Question: I have been looking under database of joomla. There I found under gu94g_session table, time column which is having value <PHONE>. What does it mean. how I can decode this time. Would appreciate help.
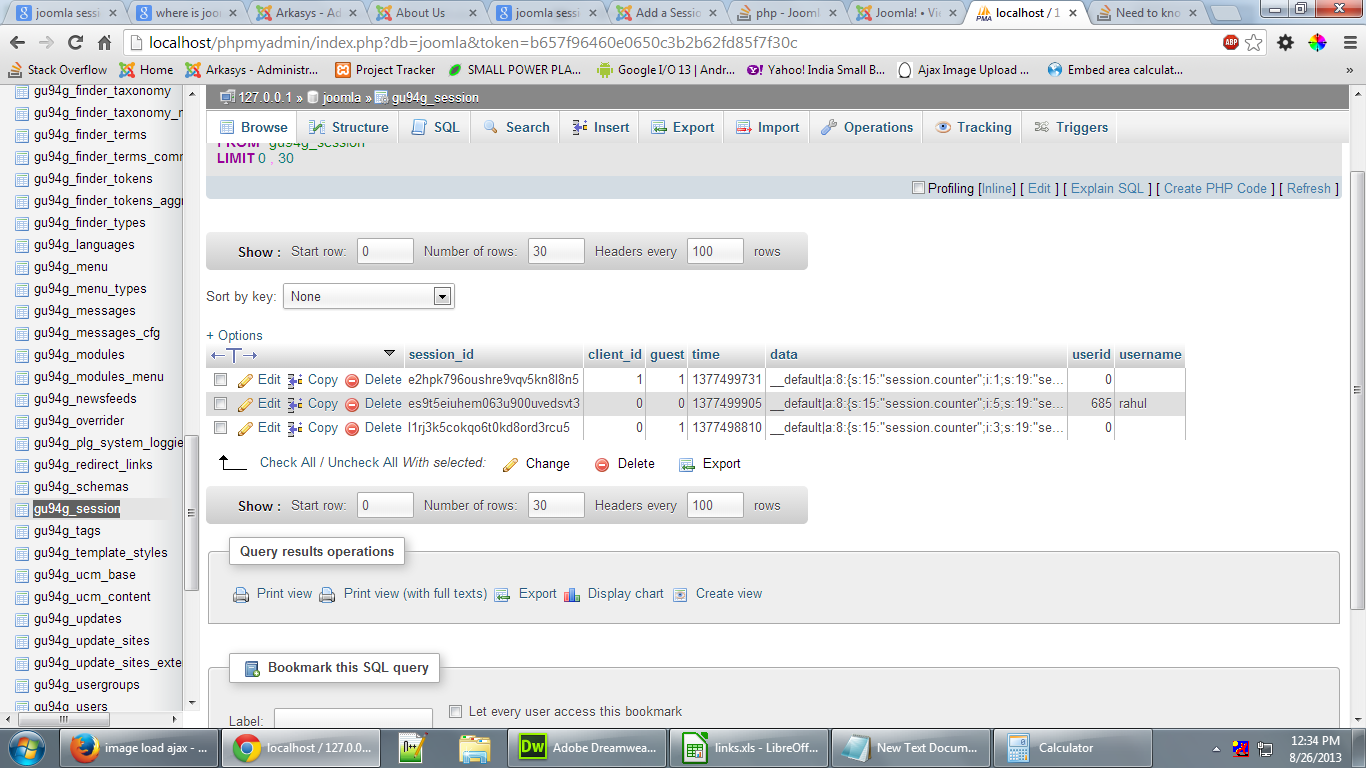
Answer: The 'time' column contains the Unix timestamp at the time of the records creation.
In Joomla! 2.5+ and 3.x+ the 'time' column of '#__session' is set to value returned by PHP's 'time()' i.e. the current Unix timestamp.
When sessions are stored in the database, the '/libraries/joomla/sessions/storage/database.php' file creates a record using this SQL query:
'''
$query = $db->getQuery(true)
->update($db->quoteName('#__session'))
->set($db->quoteName('data') . ' = ' . $db->quote($data))
->set($db->quoteName('time') . ' = ' . $db->quote((int) time()))
->where($db->quoteName('session_id') . ' = ' . $db->quote($id));
'''
The time is set with this line:
'->set($db->quoteName('time') . ' = ' . $db->quote((int) time()))'